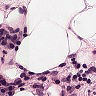
Metastatic tissue present: no